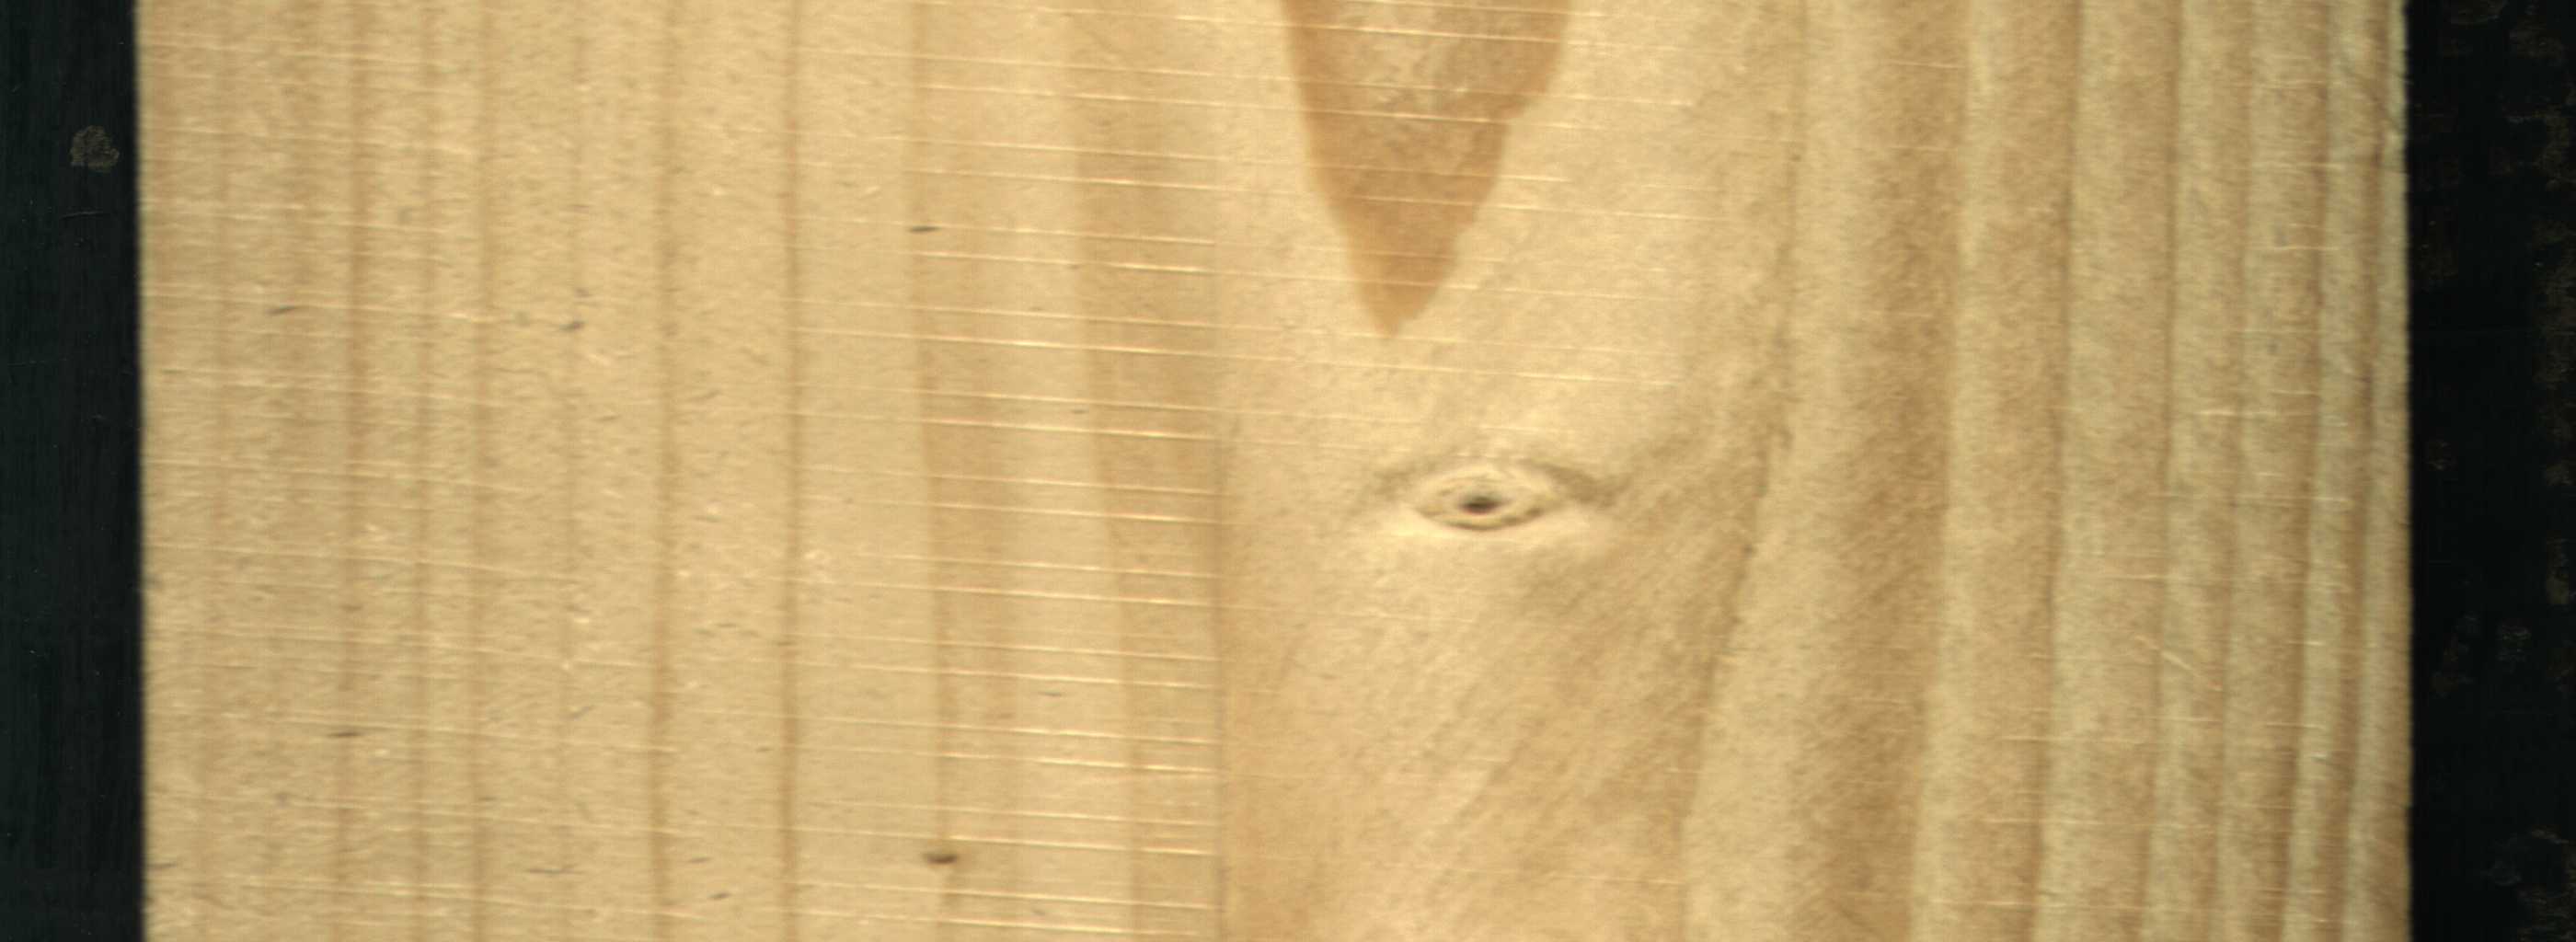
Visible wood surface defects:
Live_Knot